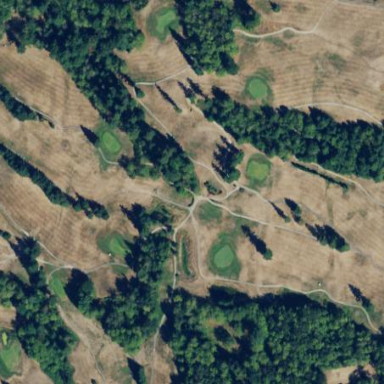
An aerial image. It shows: Golf course surrounded by greenery.